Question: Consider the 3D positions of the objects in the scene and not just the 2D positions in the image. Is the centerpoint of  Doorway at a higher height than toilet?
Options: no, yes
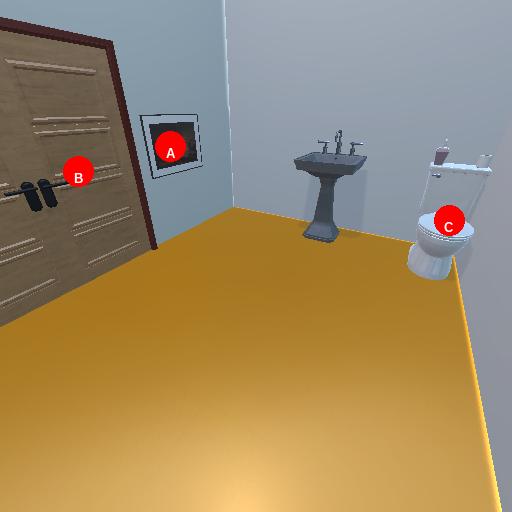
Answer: no